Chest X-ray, PA view. Patient: 45 years old, sex F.
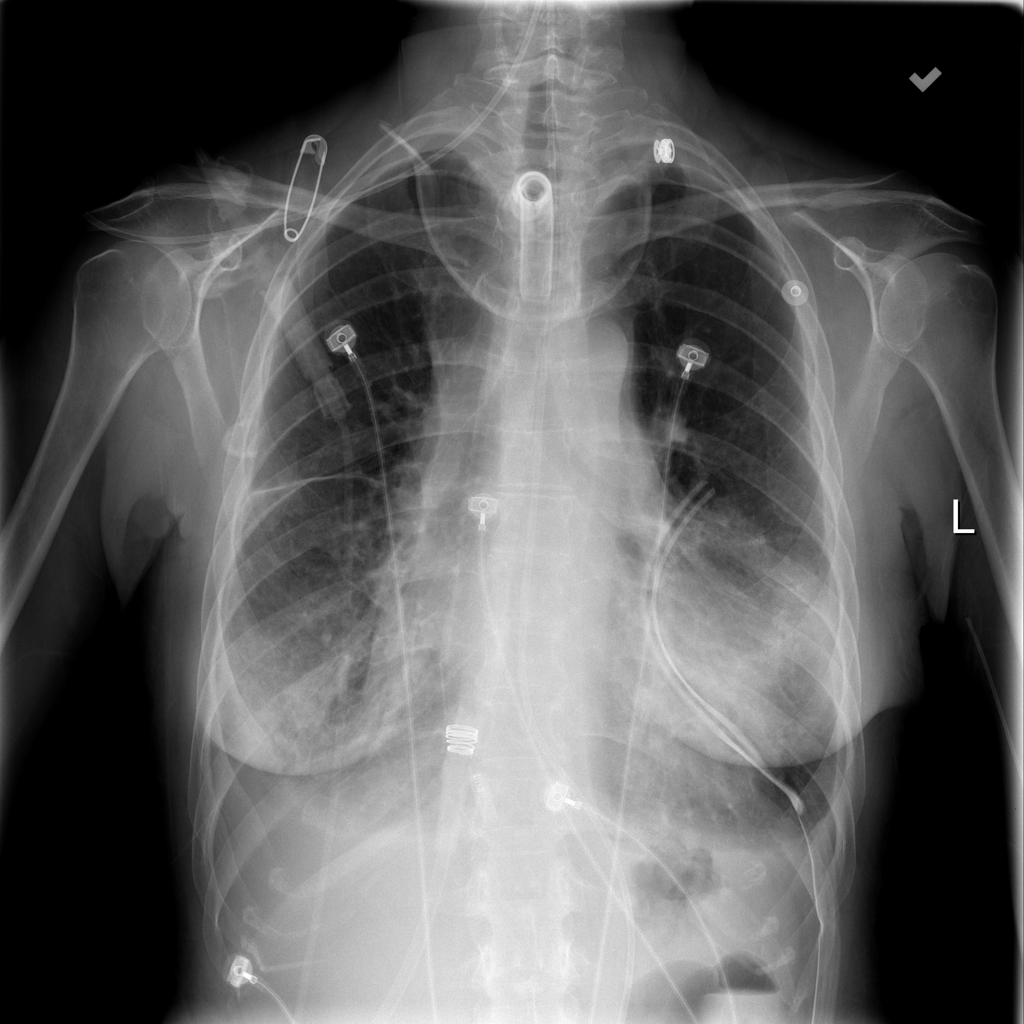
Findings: Effusion, Infiltration